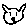
Label: cat